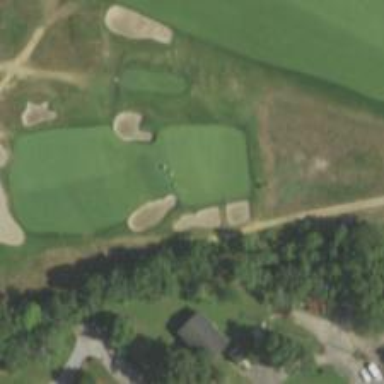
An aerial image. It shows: View of golf hole.